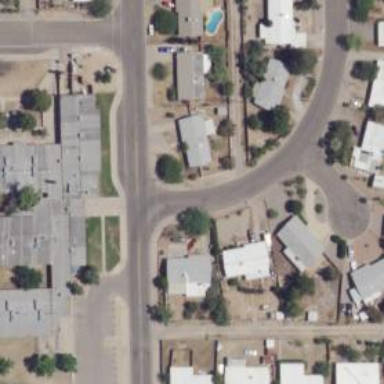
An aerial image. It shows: Alley classified as service road.